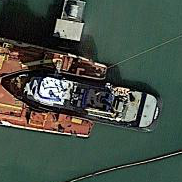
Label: civil